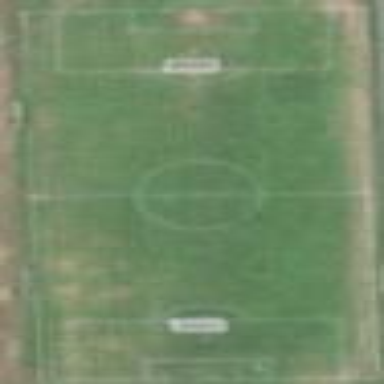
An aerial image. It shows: Soccer pitch for leisure land activities.